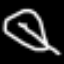
Label: leaf